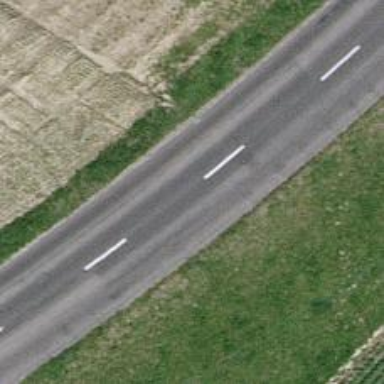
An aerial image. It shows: Tertiary road.